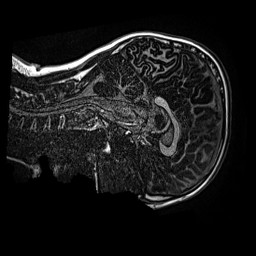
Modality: MP2RAGE
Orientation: sagittal
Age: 12
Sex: male
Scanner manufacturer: siemens
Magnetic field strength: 3 T
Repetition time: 4 s
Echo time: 0.00299 s